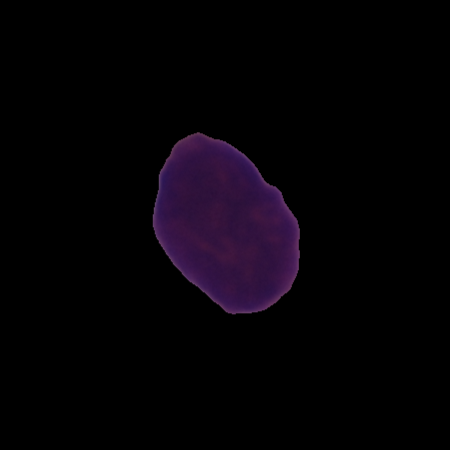
Label: healthy